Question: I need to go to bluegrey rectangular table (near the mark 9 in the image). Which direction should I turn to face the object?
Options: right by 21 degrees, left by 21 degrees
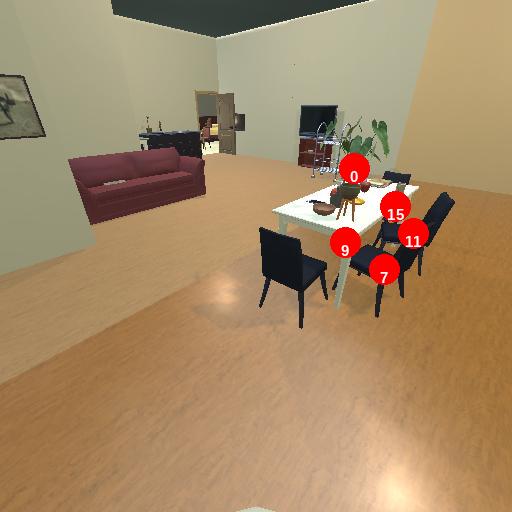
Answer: right by 21 degrees